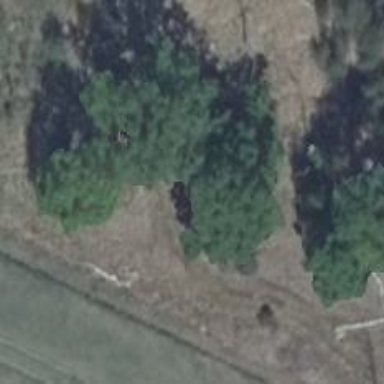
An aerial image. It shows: Shelter that serves as hunting stand.